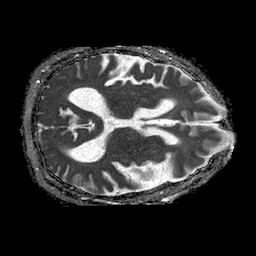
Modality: ADC
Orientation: axial
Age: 69
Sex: male
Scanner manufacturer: philips
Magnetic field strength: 1.5 T
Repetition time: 4.6 s
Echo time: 0.08517 s